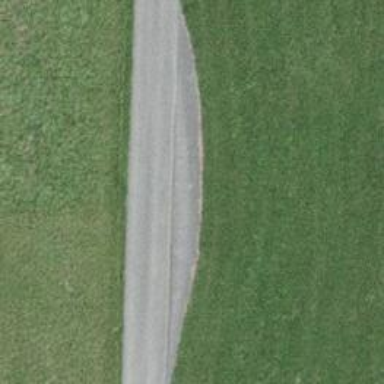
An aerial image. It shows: Passing place on the road.